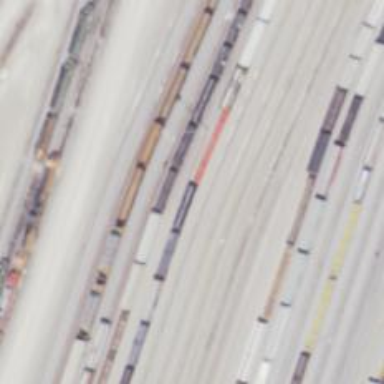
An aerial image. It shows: Railway yard.